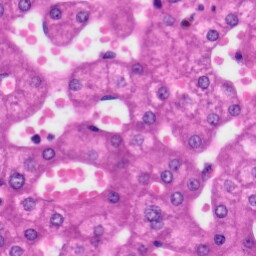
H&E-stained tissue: Liver